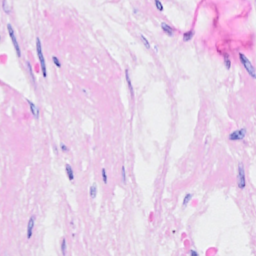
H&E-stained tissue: Breast